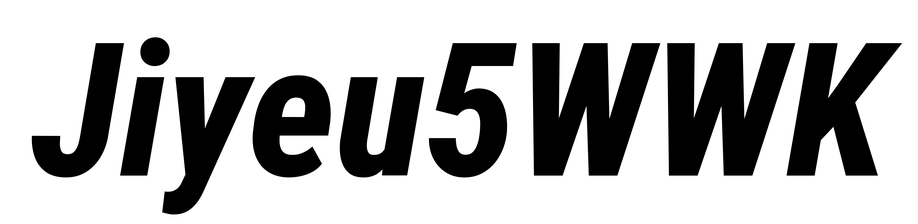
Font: Roboto-Italic_Condensed_ExtraBold_Italic